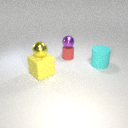
large cyan rubber cylinder to the right of small red rubber cylinder